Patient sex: M
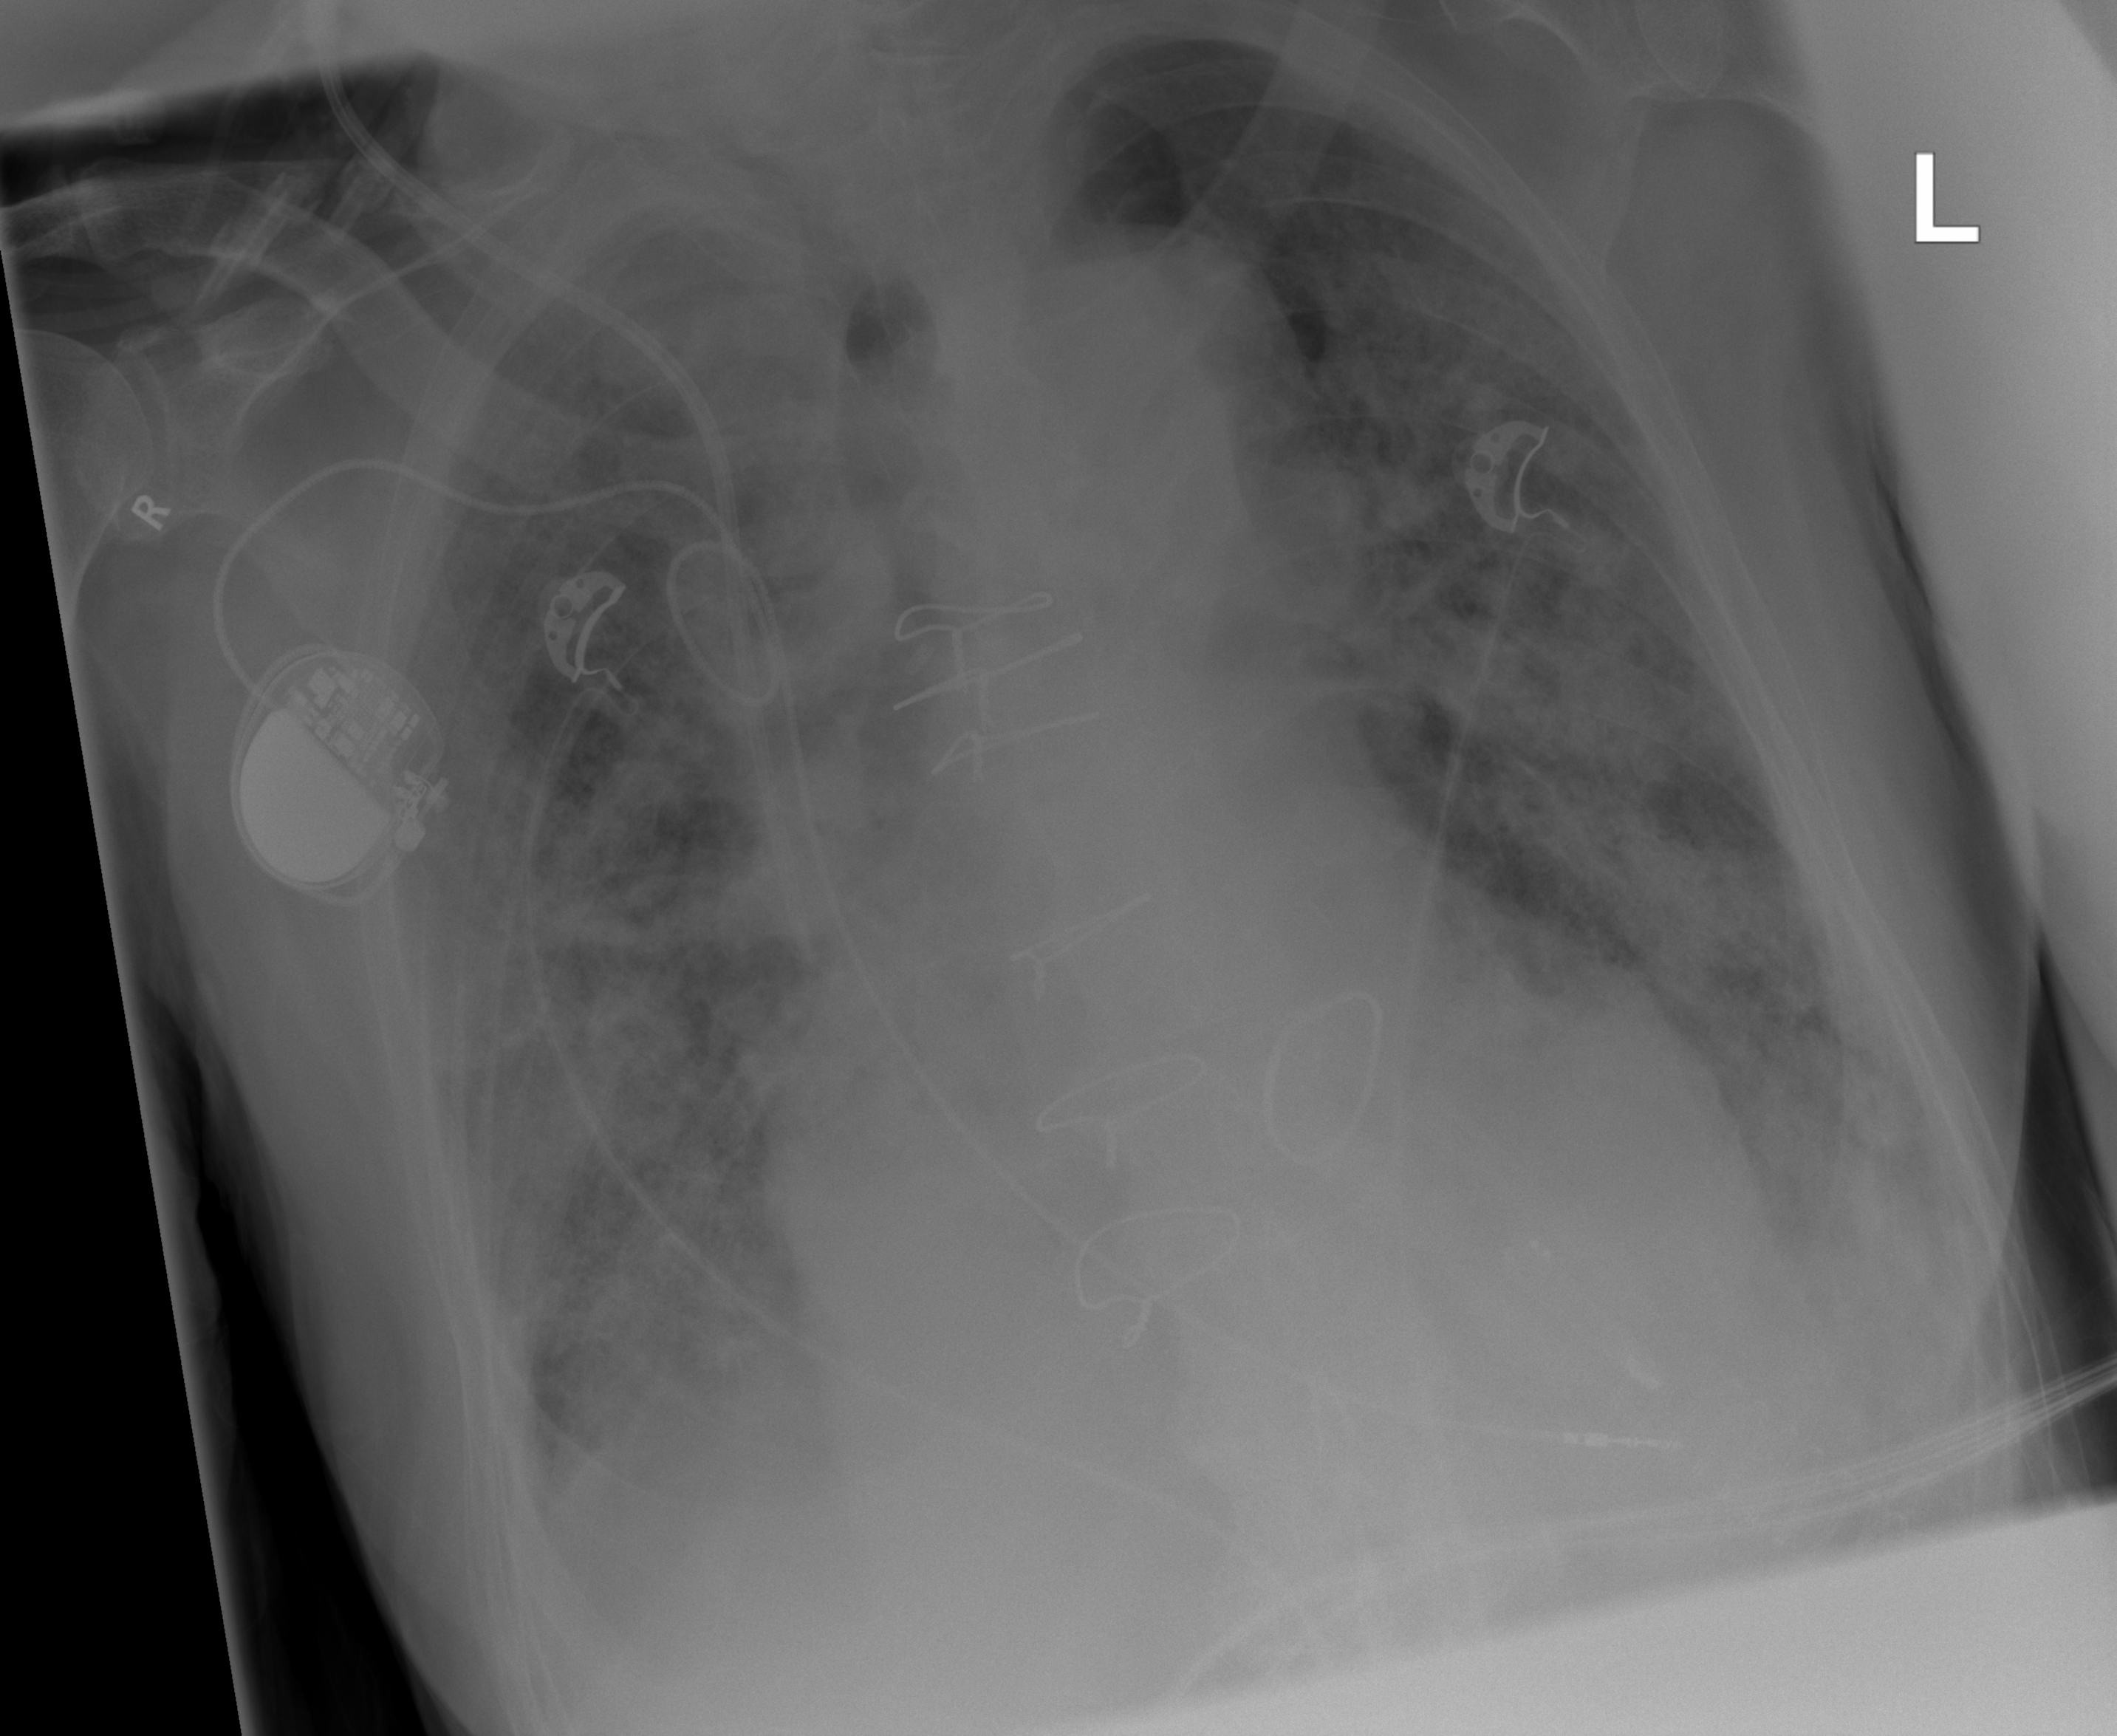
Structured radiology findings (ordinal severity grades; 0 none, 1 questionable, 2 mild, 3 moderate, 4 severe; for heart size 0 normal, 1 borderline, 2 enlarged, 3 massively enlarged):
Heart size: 2
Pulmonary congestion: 3
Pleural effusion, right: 2
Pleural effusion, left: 2
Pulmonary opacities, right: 3
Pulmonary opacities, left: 3
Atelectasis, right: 2
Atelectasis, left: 2